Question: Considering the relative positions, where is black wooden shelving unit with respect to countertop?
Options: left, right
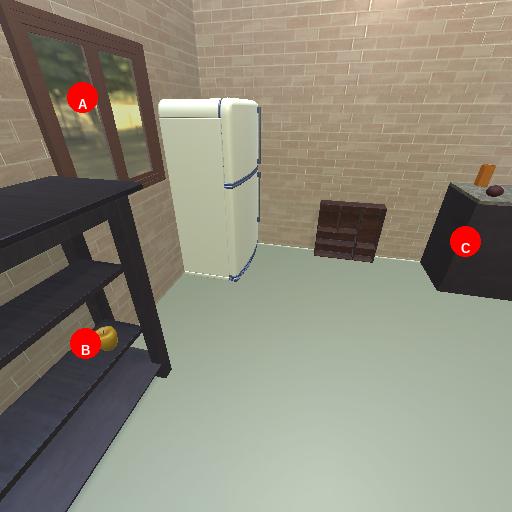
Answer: left